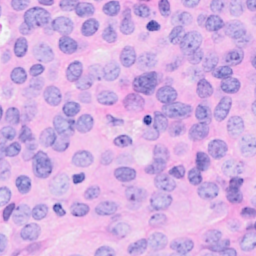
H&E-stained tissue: Breast